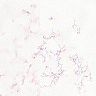
Metastatic tissue present: yes